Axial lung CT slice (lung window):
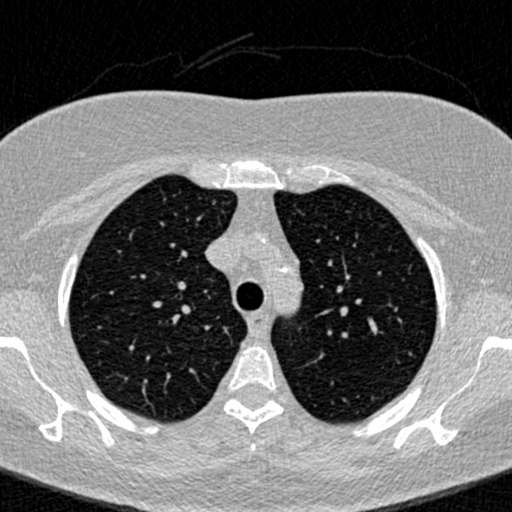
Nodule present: no